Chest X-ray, PA view. Patient: 48 years old, sex F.
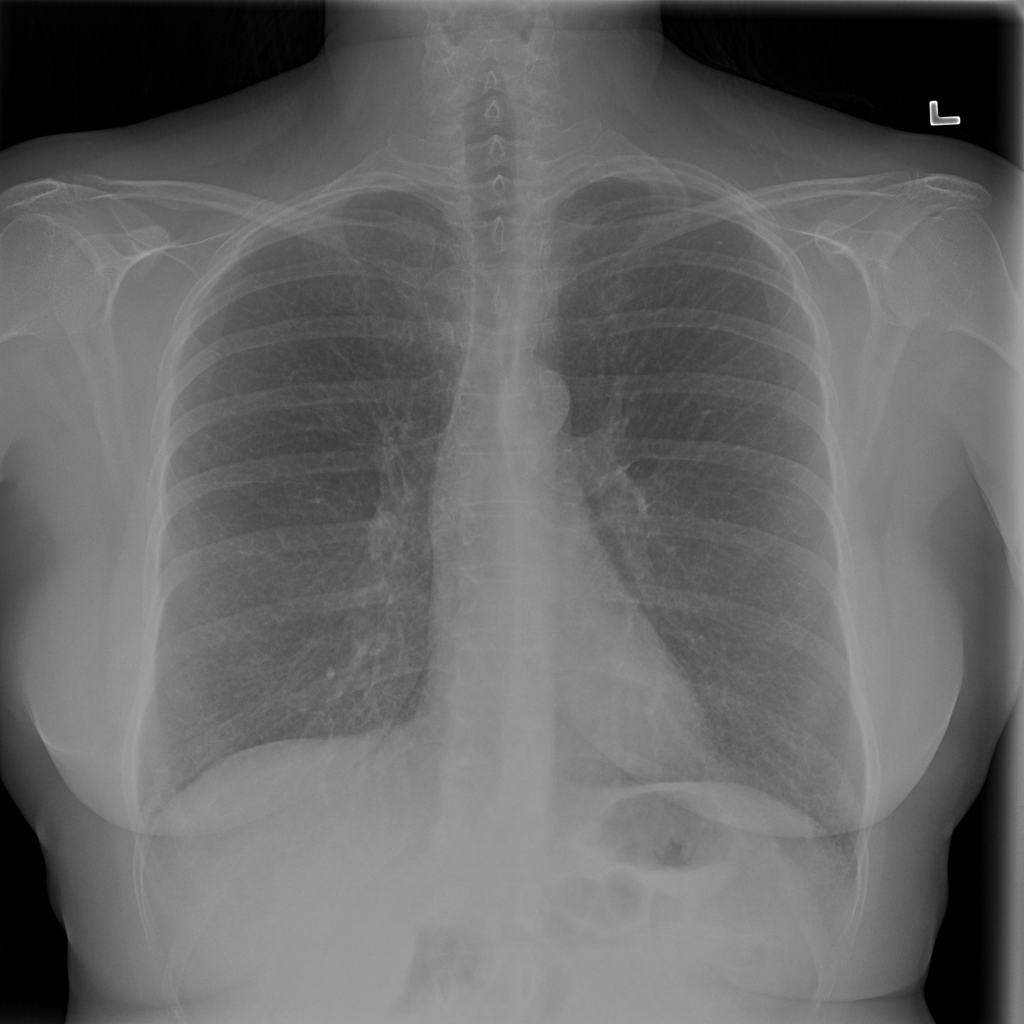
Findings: Pneumothorax